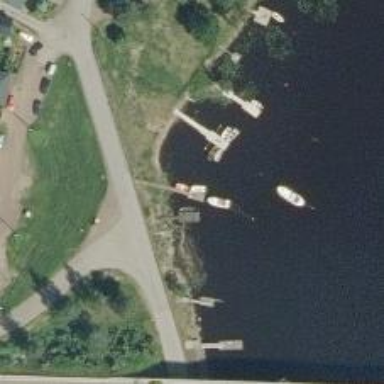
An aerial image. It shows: Man-made pier.